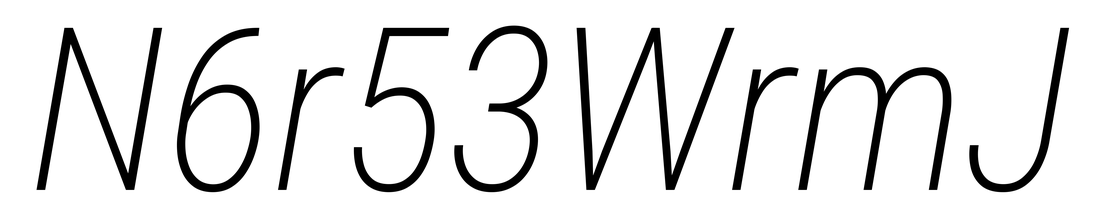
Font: Roboto-Italic_Condensed_ExtraLight_Italic